Question: I need to get a distance between Baseline and Lowercase line inside , using ActionScript 3. I marked it's with the blue arrows here:
Does anybody knows how to get this value?
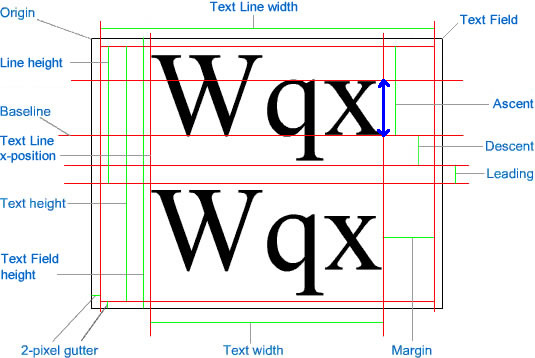
Answer: What you are looking for is called the <URL>. Unfortunately, the Flash ActionScript API does not provide any way of getting the x-height for a typeface.
With some tricky techniques, you might be able to calculate the x-height yourself though. I am thinking you might be able to create a new textfield with just an "x" in it, and draw it to a bitmapdata. Then test the pixels to get the height.